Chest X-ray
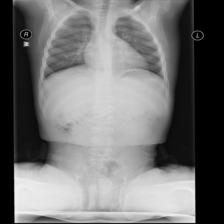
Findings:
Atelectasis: negative
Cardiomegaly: negative
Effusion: negative
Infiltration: negative
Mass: negative
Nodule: negative
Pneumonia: negative
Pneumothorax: negative
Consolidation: negative
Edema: negative
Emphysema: negative
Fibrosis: negative
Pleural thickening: negative
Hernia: negative